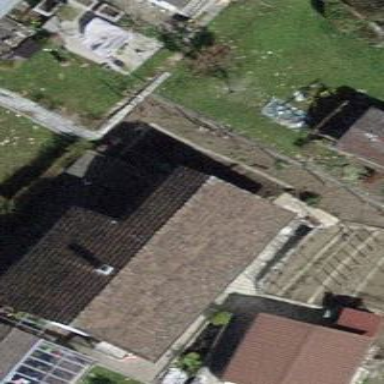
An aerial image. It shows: Building with tiled roof.